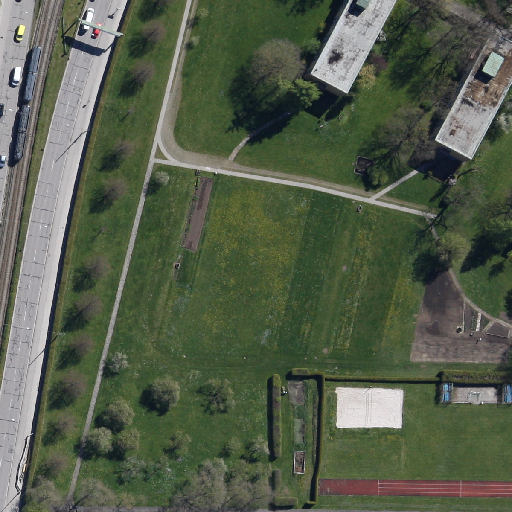
Referring expression: sidewalk